Field crop: maize
Growth stage: 2
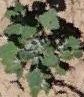
Species: chenopodium